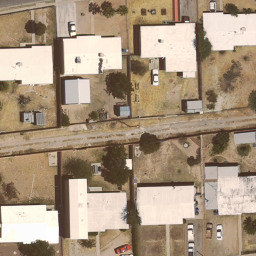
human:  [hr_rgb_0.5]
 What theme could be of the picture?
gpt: medium residential